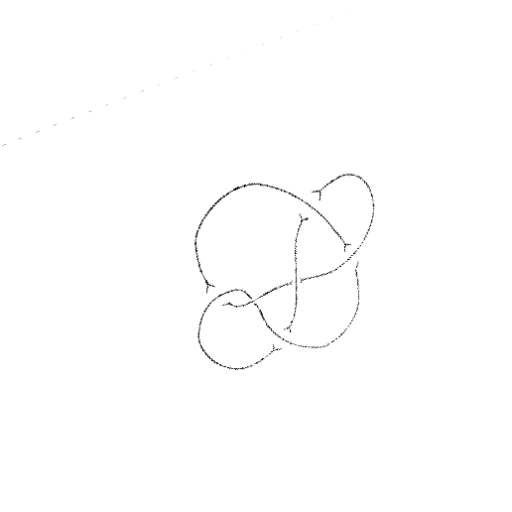
Crossing number: 6